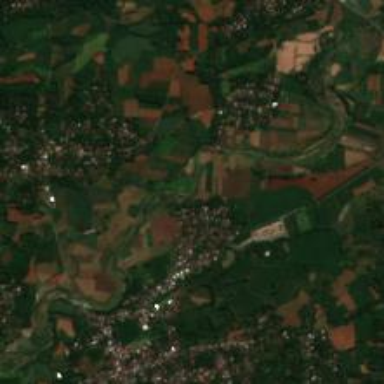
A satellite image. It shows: Small hamlet.